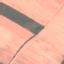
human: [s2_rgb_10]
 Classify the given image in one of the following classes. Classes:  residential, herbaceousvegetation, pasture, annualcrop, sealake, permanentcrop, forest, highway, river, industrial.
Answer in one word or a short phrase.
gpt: AnnualCrop